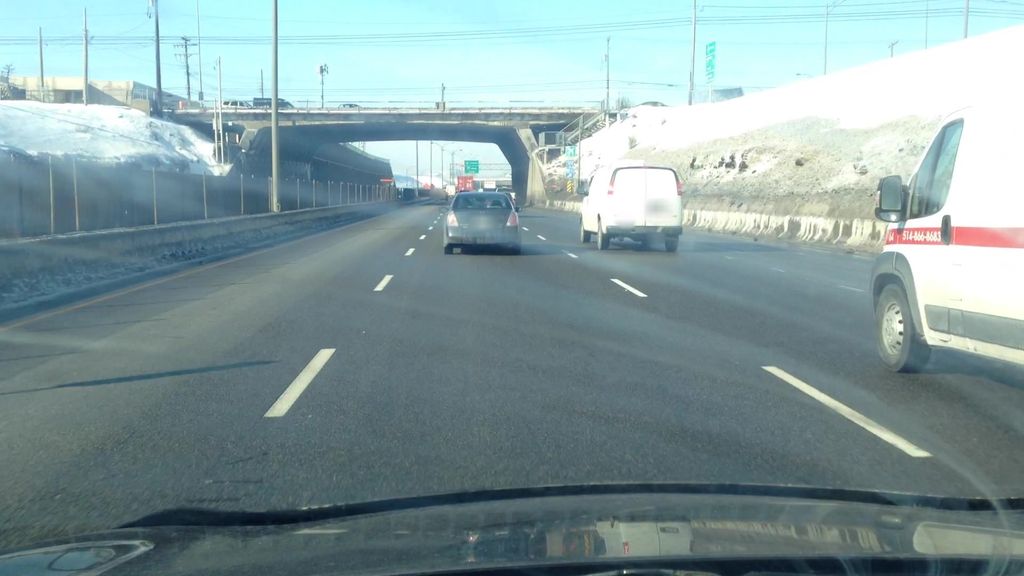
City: montreal